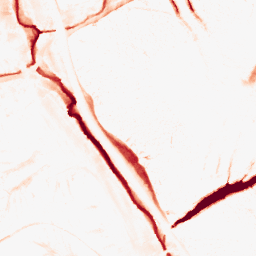
Category: morphological
Decomposition family: tophat
Decomposition parameters: size: 10
mode: black
Upsampling method: regularized
Upsampling parameters: scale: 4
lambda_reg: 0.01
Upsampling scale: 4